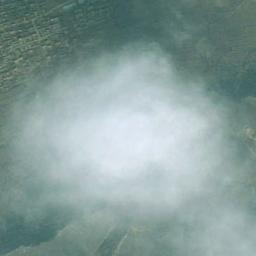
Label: cloud